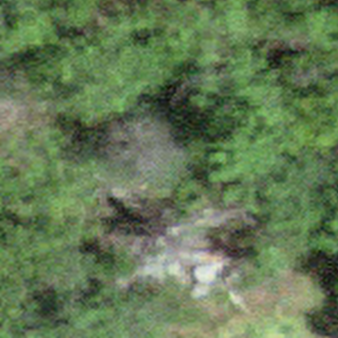
Label: other